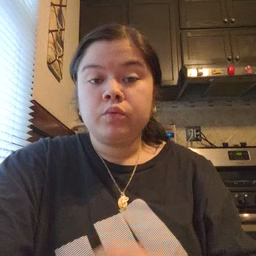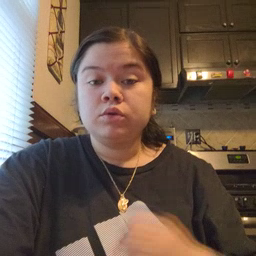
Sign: tooth